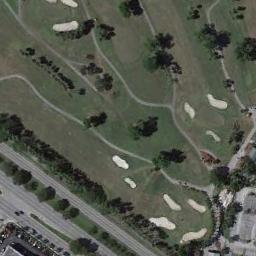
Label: golf_course